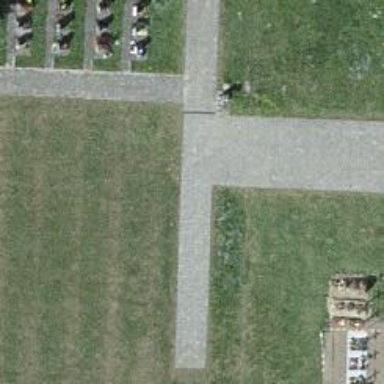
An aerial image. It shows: Footway made of paving stones.